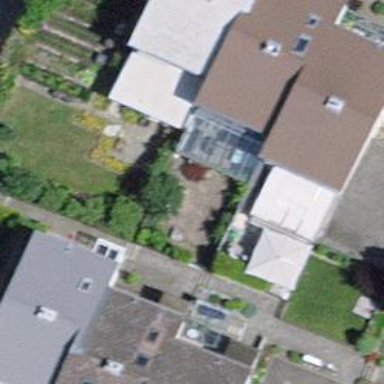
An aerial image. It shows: Simple house.